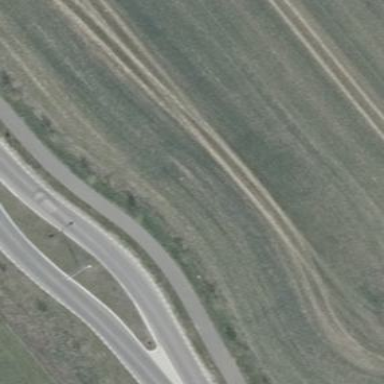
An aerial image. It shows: Raised grassy area with raised kerb forming traffic island.